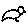
Label: bird